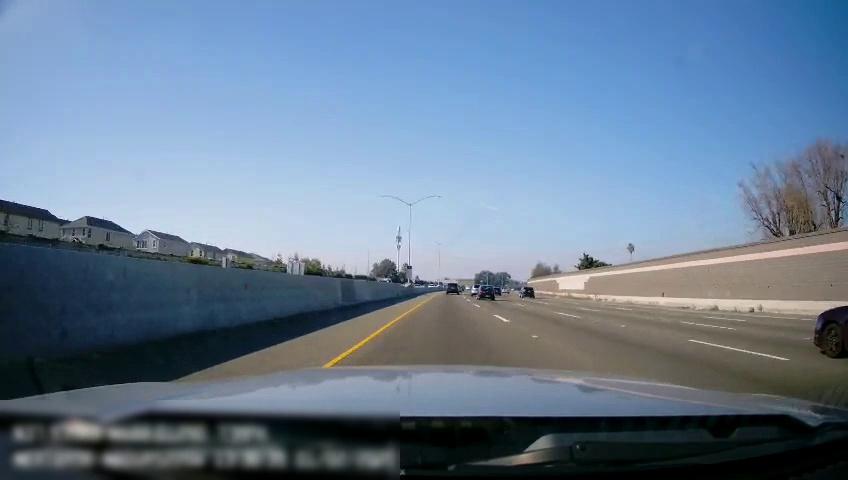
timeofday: Day
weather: Sunny
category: Drivable Space
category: Vehicles | Car
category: Vehicles | SUV
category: Vehicles | SUV
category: Vehicles | SUV
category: Vehicles | SUV
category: Lanes | Current Lane
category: Lanes | Current Lane
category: Lanes | Alternate Lane
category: Lanes | Alternate Lane
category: Lanes | Alternate Lane
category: Lanes | Alternate Lane
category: Traffic | Signs